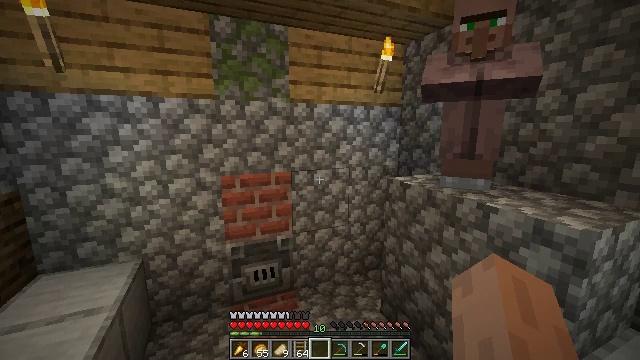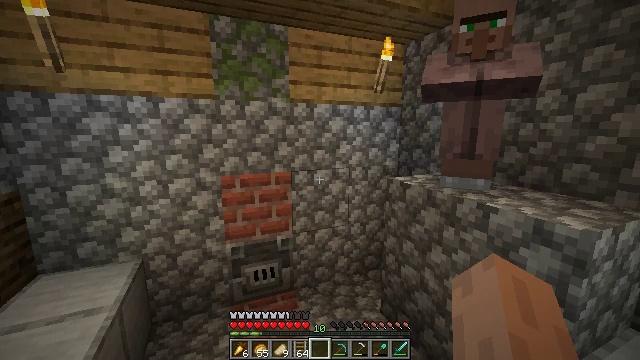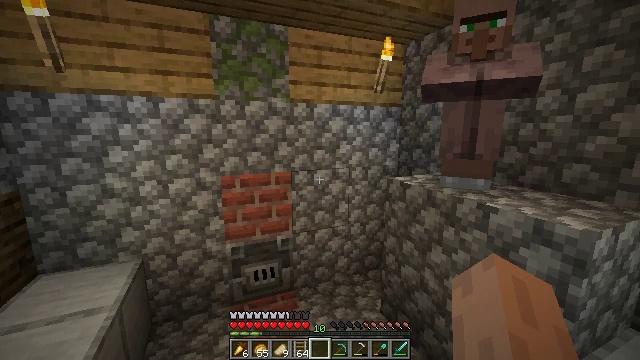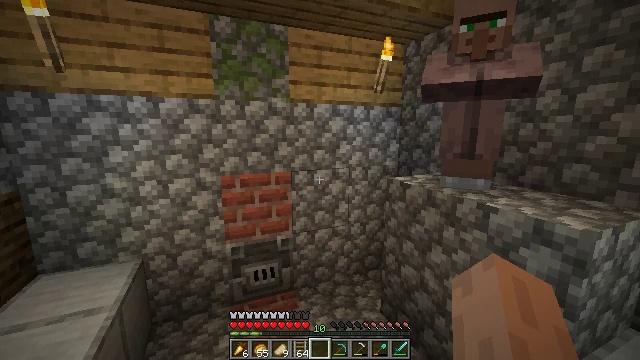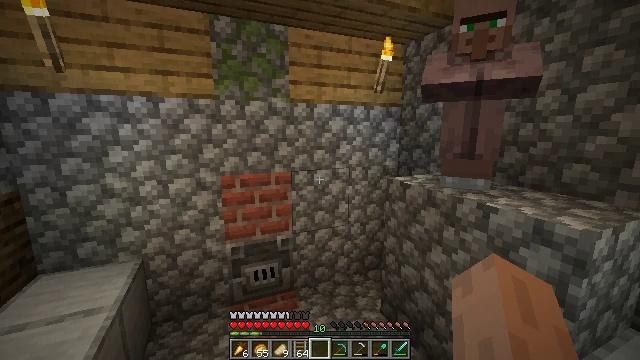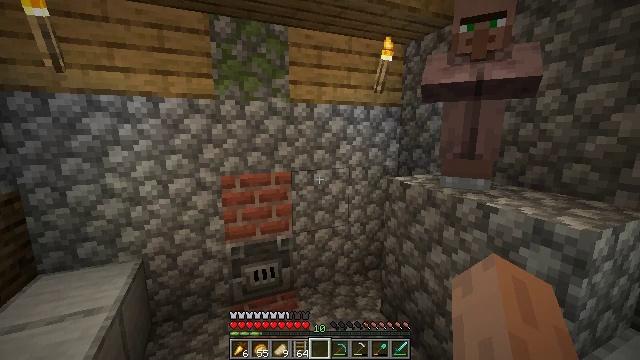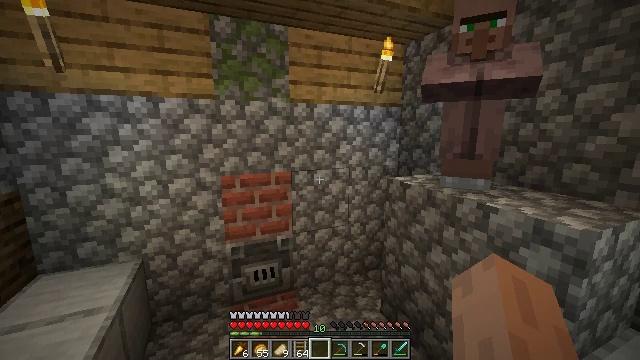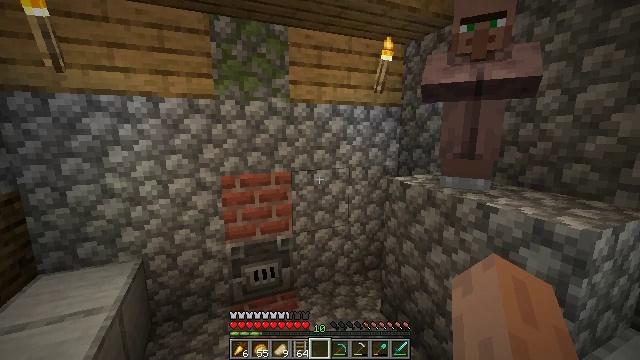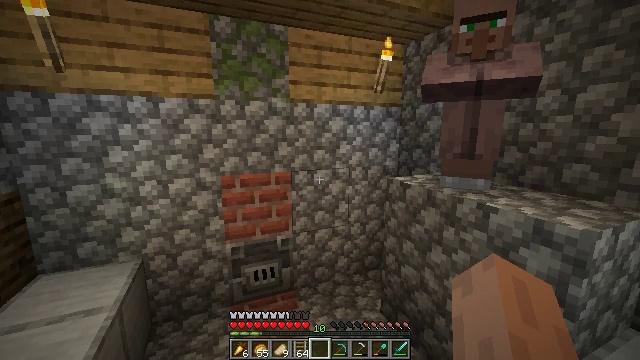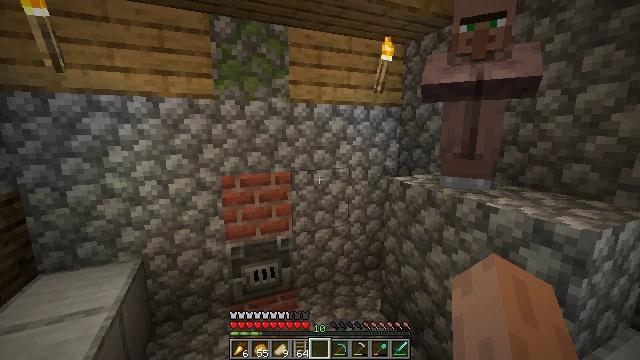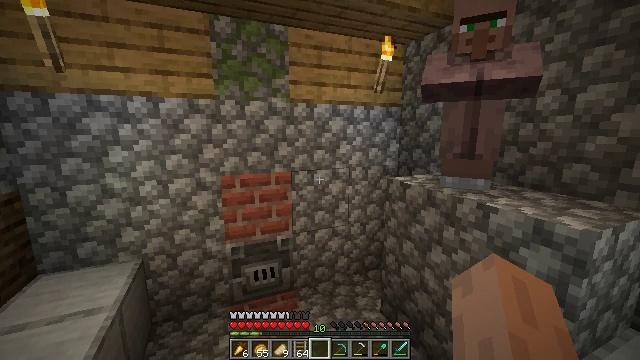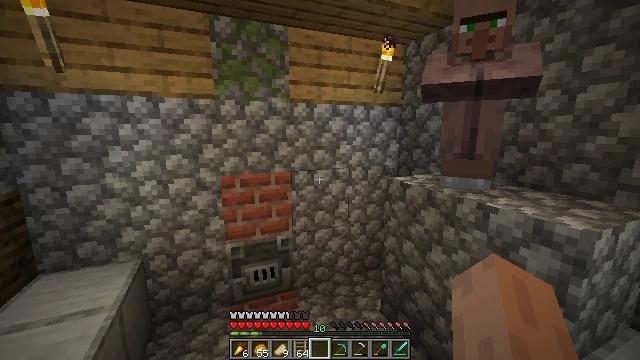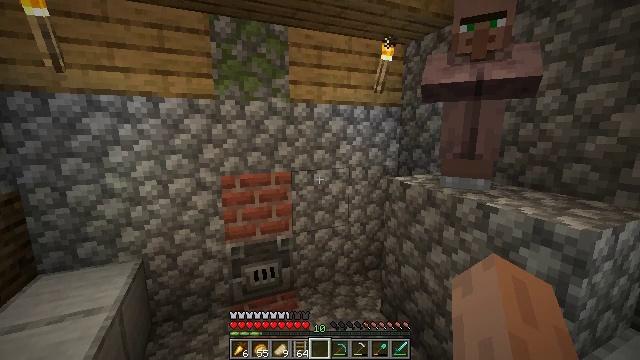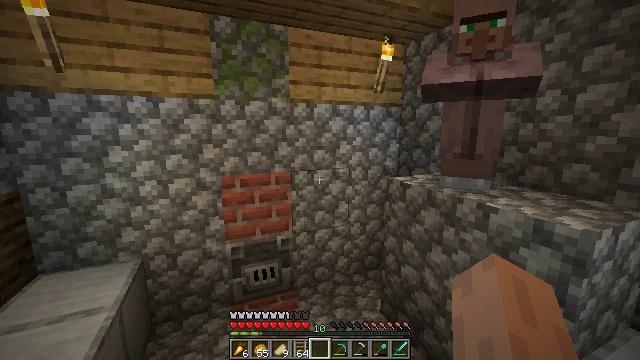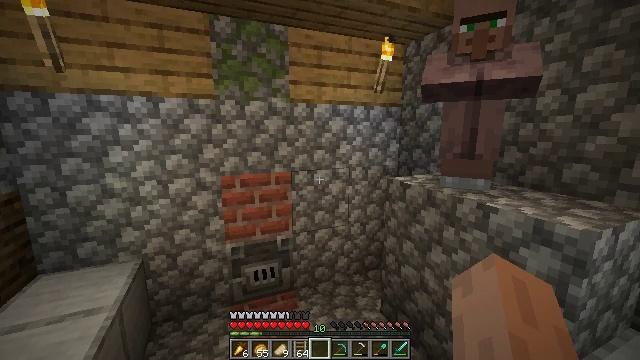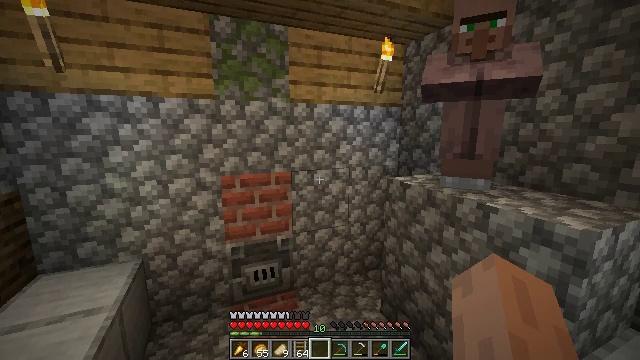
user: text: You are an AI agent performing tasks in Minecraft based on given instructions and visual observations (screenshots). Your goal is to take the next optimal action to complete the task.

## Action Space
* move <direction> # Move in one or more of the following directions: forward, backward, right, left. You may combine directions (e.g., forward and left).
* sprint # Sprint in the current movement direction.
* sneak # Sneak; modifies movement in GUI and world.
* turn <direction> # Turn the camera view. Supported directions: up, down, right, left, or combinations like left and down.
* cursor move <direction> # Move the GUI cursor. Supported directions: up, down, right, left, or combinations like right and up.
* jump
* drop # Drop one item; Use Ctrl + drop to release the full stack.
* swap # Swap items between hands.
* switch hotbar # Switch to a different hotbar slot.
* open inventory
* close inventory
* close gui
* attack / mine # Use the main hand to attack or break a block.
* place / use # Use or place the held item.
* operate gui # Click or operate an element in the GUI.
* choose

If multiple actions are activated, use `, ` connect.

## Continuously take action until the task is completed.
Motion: motion action
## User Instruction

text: Mine bricks from a structure.
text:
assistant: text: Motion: no_op
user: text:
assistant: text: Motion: no_op
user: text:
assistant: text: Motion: no_op
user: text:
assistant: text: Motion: no_op
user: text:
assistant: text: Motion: no_op
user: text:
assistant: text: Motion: no_op
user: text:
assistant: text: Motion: no_op
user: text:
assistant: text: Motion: no_op
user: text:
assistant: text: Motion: no_op
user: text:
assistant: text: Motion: no_op
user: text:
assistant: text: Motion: no_op
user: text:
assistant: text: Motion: no_op
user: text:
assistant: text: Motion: no_op
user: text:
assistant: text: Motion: no_op
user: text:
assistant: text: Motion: no_op
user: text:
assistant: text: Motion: no_op
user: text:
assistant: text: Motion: no_op
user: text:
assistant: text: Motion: no_op
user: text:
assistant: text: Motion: no_op
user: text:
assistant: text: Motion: no_op
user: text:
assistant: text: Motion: no_op
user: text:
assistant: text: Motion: no_op
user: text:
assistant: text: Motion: no_op
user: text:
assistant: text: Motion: no_op
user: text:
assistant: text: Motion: no_op
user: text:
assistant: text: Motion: no_op
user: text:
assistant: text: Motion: no_op
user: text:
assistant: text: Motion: no_op
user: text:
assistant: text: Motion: no_op
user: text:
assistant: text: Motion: no_op